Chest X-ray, AP view. Patient: 39 years old, sex F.
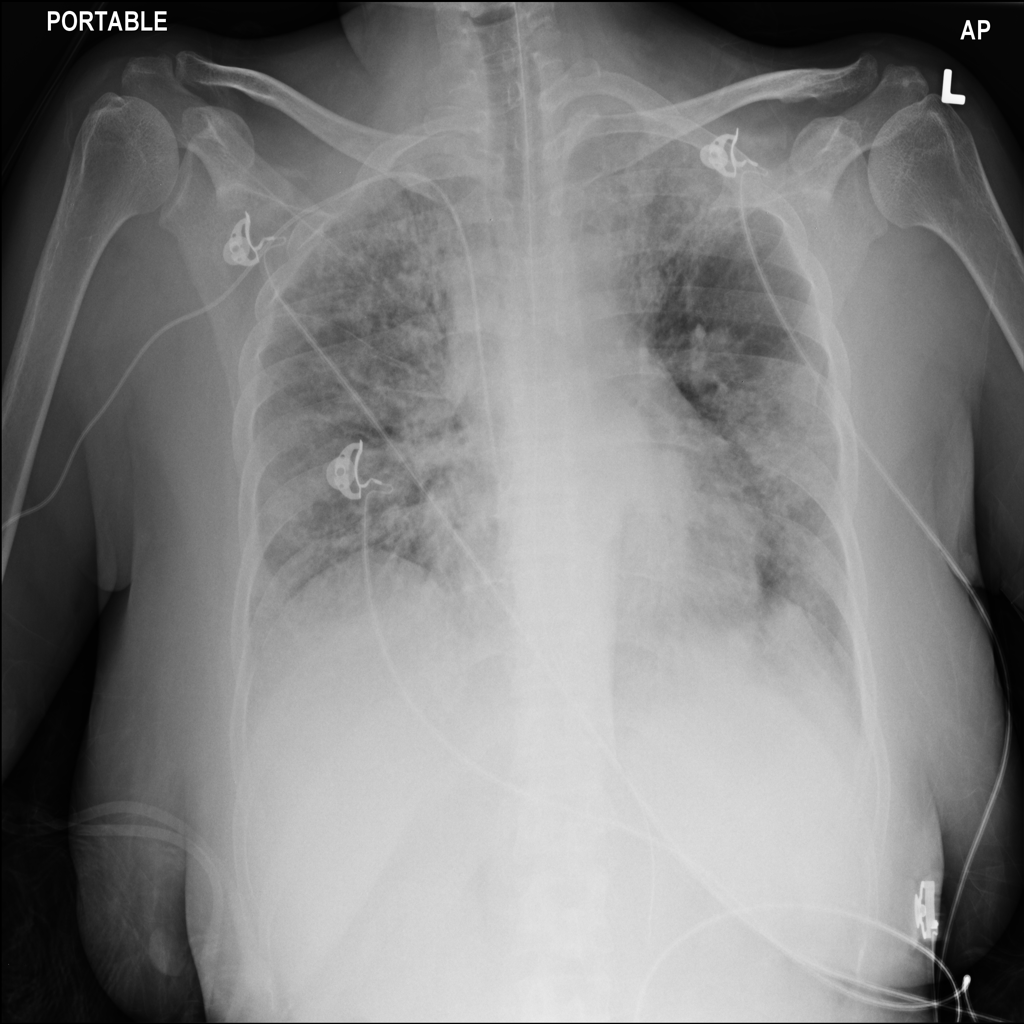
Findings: Infiltration